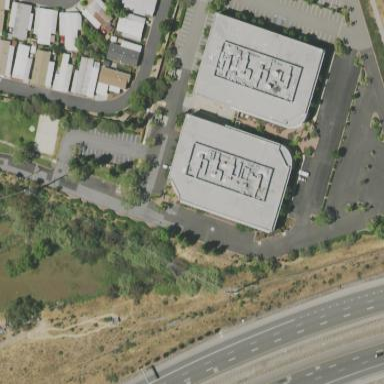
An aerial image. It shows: Office building.